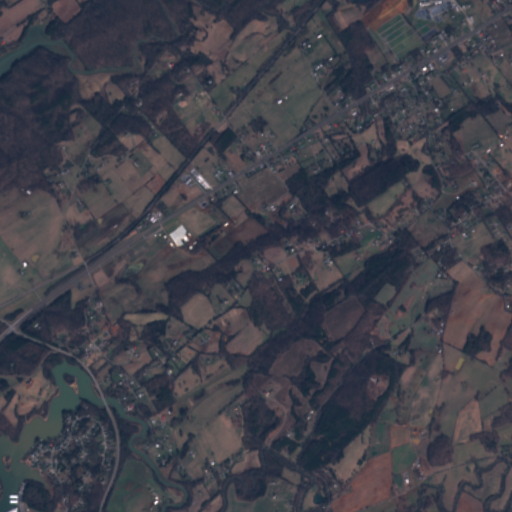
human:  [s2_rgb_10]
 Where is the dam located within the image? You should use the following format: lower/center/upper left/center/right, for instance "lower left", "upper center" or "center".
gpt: The dam is located in the lower center of the image.
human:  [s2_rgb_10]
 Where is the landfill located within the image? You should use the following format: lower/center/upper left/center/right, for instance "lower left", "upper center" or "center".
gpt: There is no landfill in the image.